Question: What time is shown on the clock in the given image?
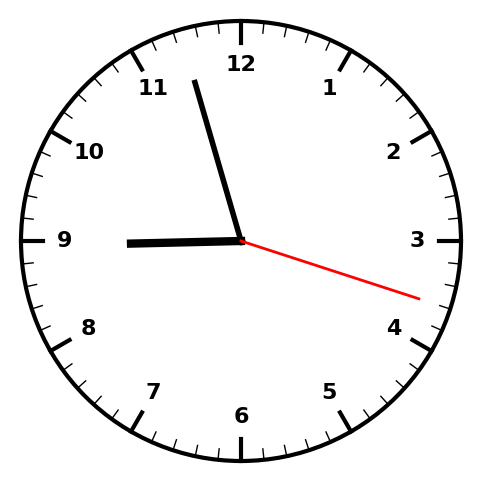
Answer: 08:57:18